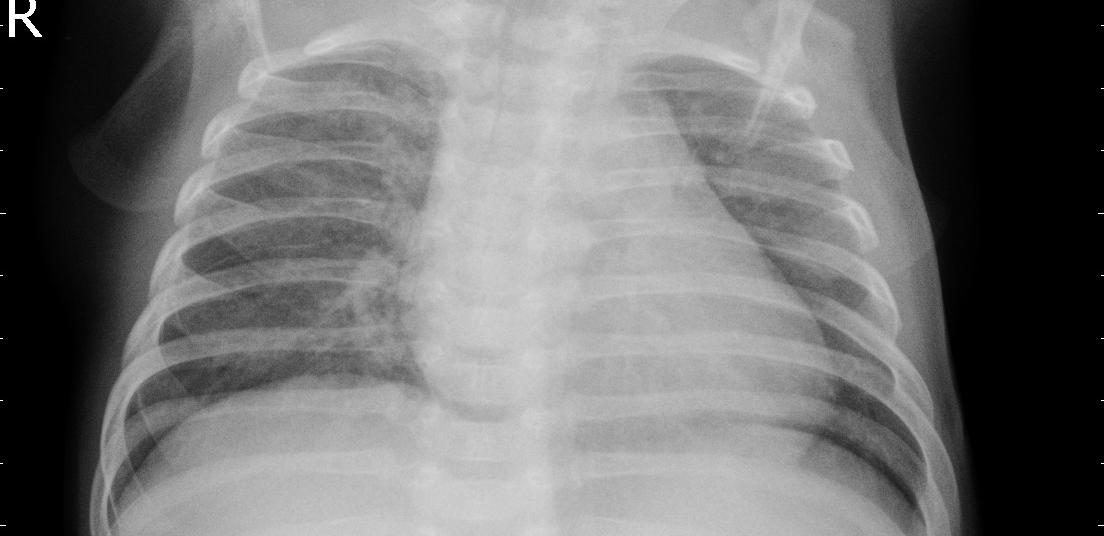
Diagnosis: PNEUMONIA